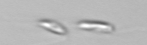
Label: Dinobryon